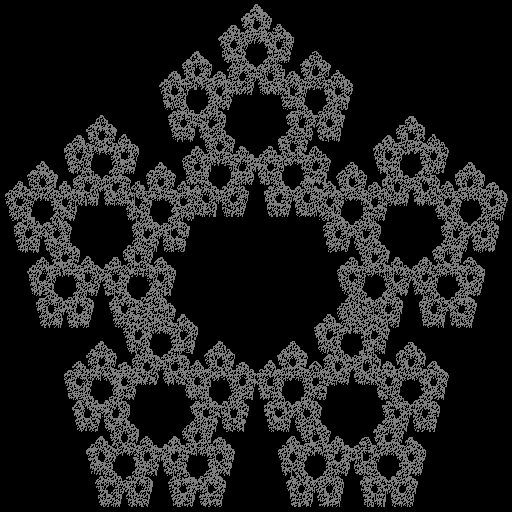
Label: sierpinski_pentagon